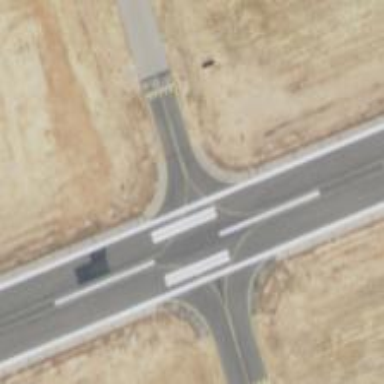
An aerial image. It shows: Asphalt runway at the airport.